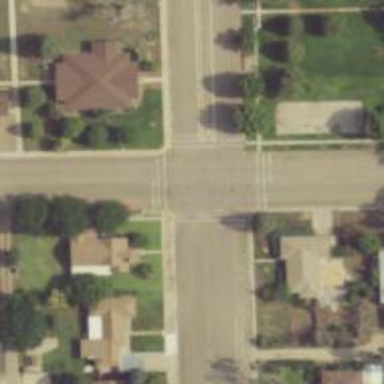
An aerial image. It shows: Road with stop sign.